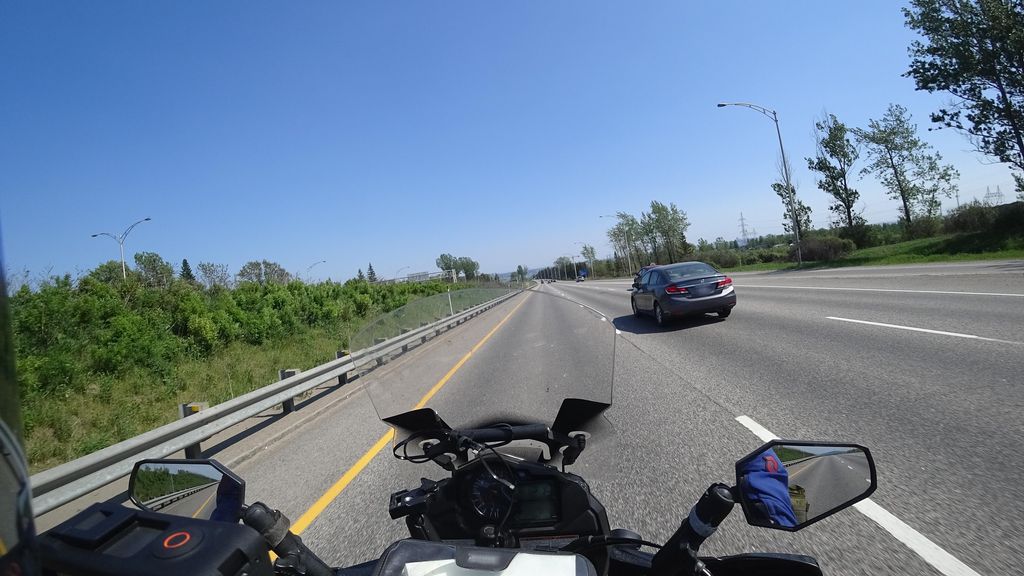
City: quebec_city